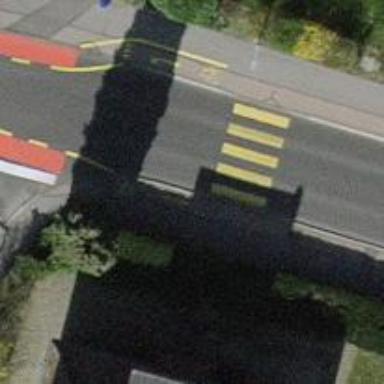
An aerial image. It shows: Uncontrolled crossing on the road.